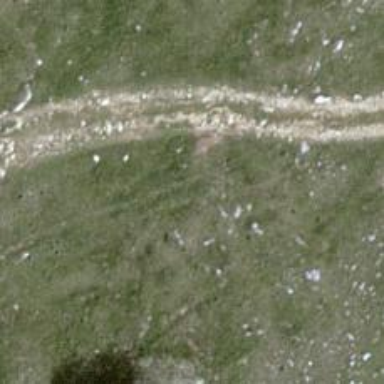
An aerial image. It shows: Grass track with grade4 quality surface.